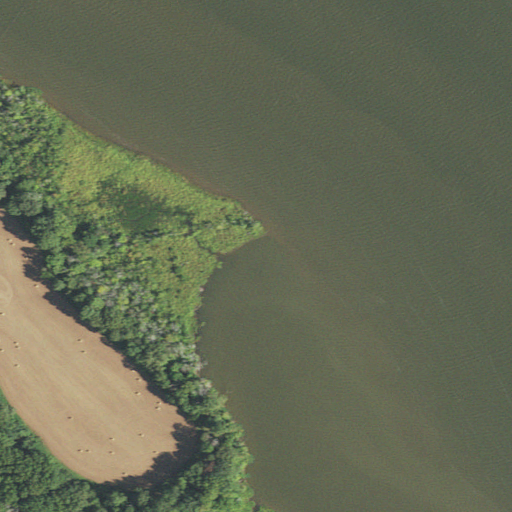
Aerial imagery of cape in Virginia named Ketch Point containing open water, woody wetlands, cultivated crops, mixed forest, herbaceous wetlands, and evergreen forest